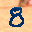
Label: 8